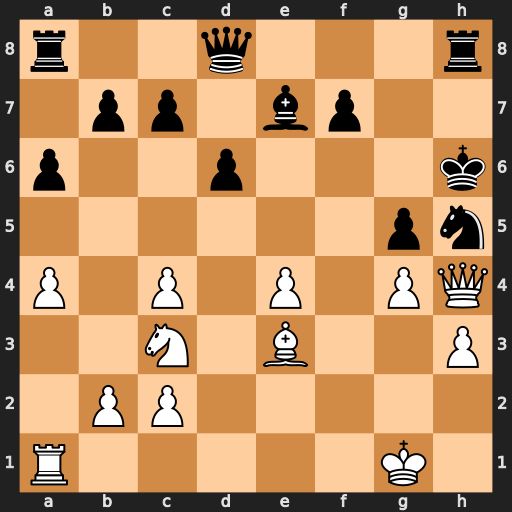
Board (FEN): r2q3r/1pp1bp2/p2p3k/6pn/P1P1P1PQ/2N1B2P/1PP5/R5K1
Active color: w
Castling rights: -
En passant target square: -
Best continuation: Qxh5+ Kg7 Bd4+ f6 Qxg5+